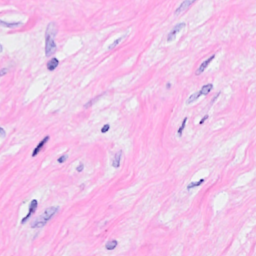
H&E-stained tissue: Breast